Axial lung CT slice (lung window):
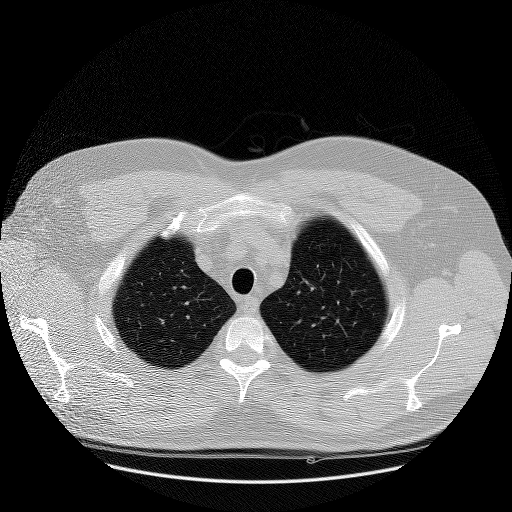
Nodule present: no